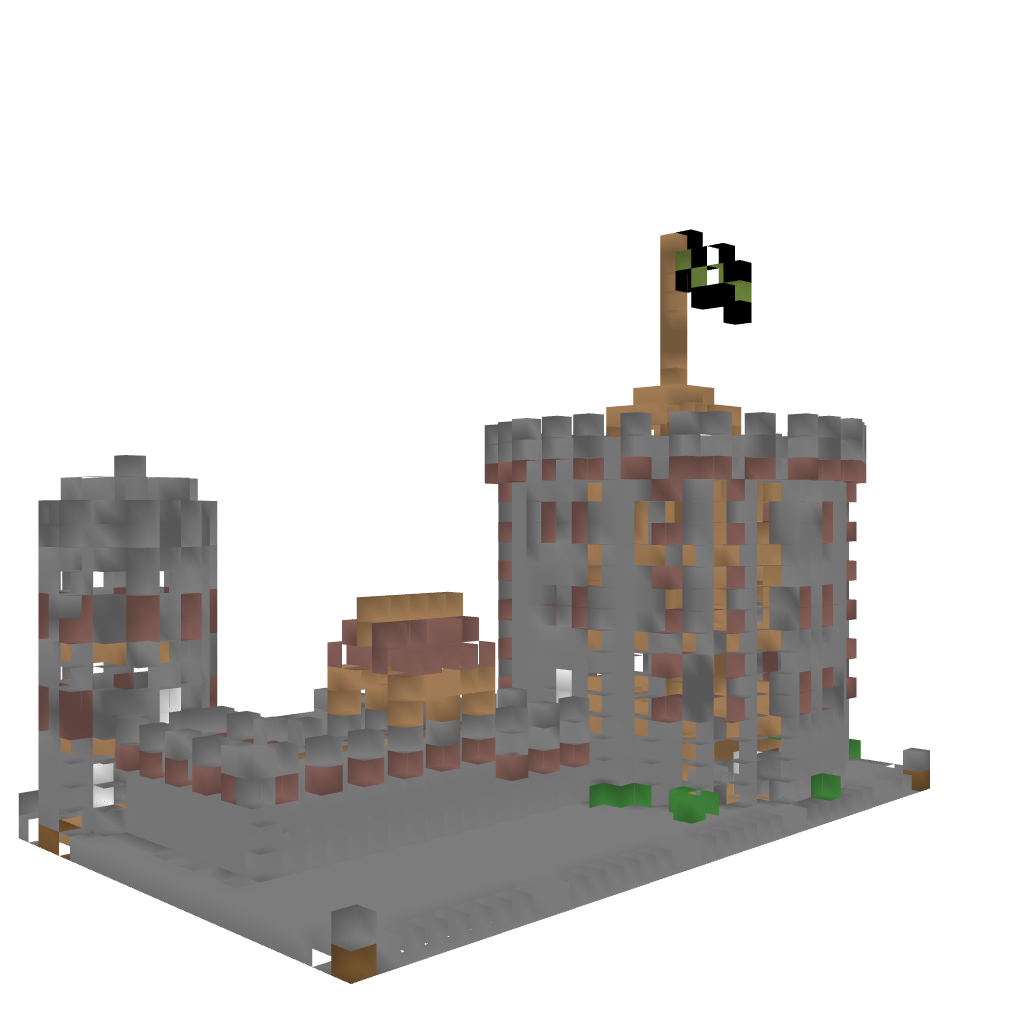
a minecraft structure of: Ramshorn Fortress good quality